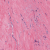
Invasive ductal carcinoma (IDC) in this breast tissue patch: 0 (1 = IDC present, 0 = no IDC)